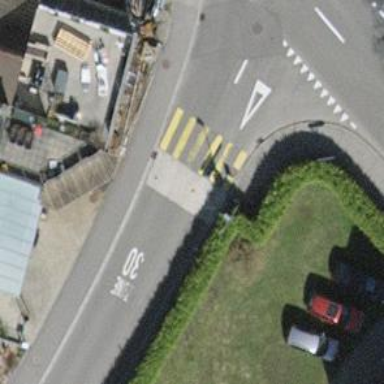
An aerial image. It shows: Uncontrolled road crossing.